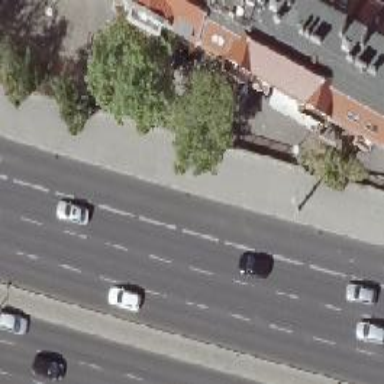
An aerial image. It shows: Primary highway with asphalt surface. It is dual carriageway. There is cycleway on the right side which is also shared with buses.